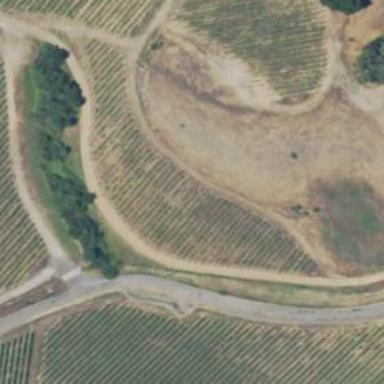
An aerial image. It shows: Vineyard where grapes are grown.